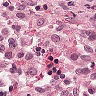
Metastatic tissue present: no